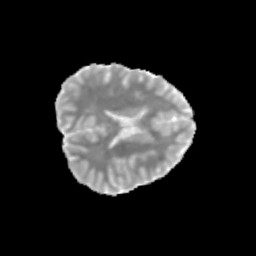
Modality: MD
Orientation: axial
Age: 12
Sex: female
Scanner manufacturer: siemens
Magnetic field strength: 3 T
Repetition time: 3.8 s
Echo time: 0.07 s